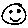
Label: smiley face